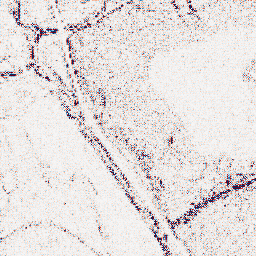
Category: wavelet
Decomposition family: wavelet_dwt
Decomposition parameters: wavelet: db2
level: 1
Upsampling method: quintic
Upsampling parameters: scale: 8
Upsampling scale: 8